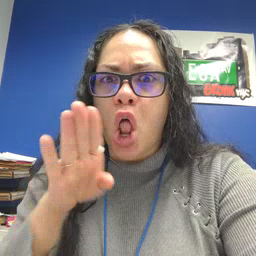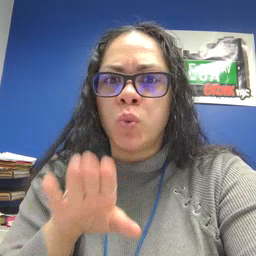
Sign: close